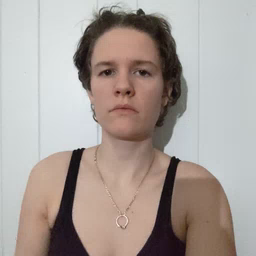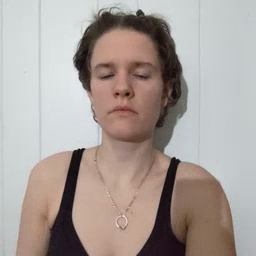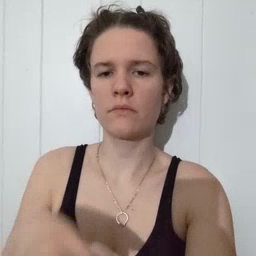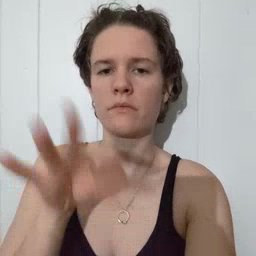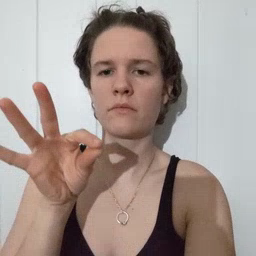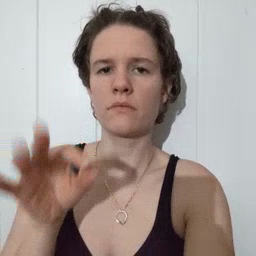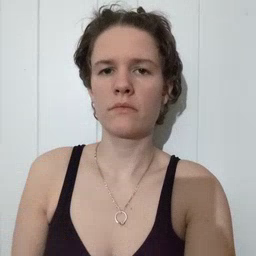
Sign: find